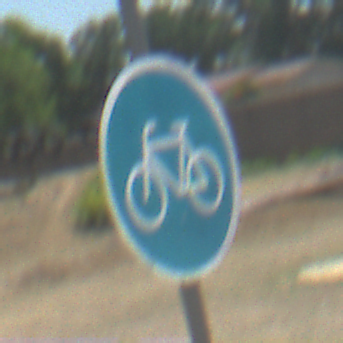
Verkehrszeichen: Radweg
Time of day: Midday
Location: Outdoor (Nature)
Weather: Clear
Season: NotSpecified
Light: Natural